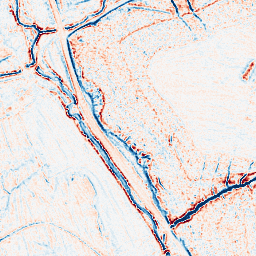
Category: multiscale
Decomposition family: dog_multiscale
Decomposition parameters: sigma_ratio: 1.4
n_scales: 3
base_sigma: 0.5
Upsampling method: sinc_hamming
Upsampling parameters: scale: 8
kernel_size: 16
Upsampling scale: 8